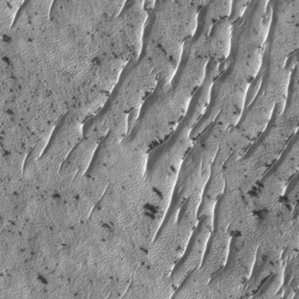
Label: frost